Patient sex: F
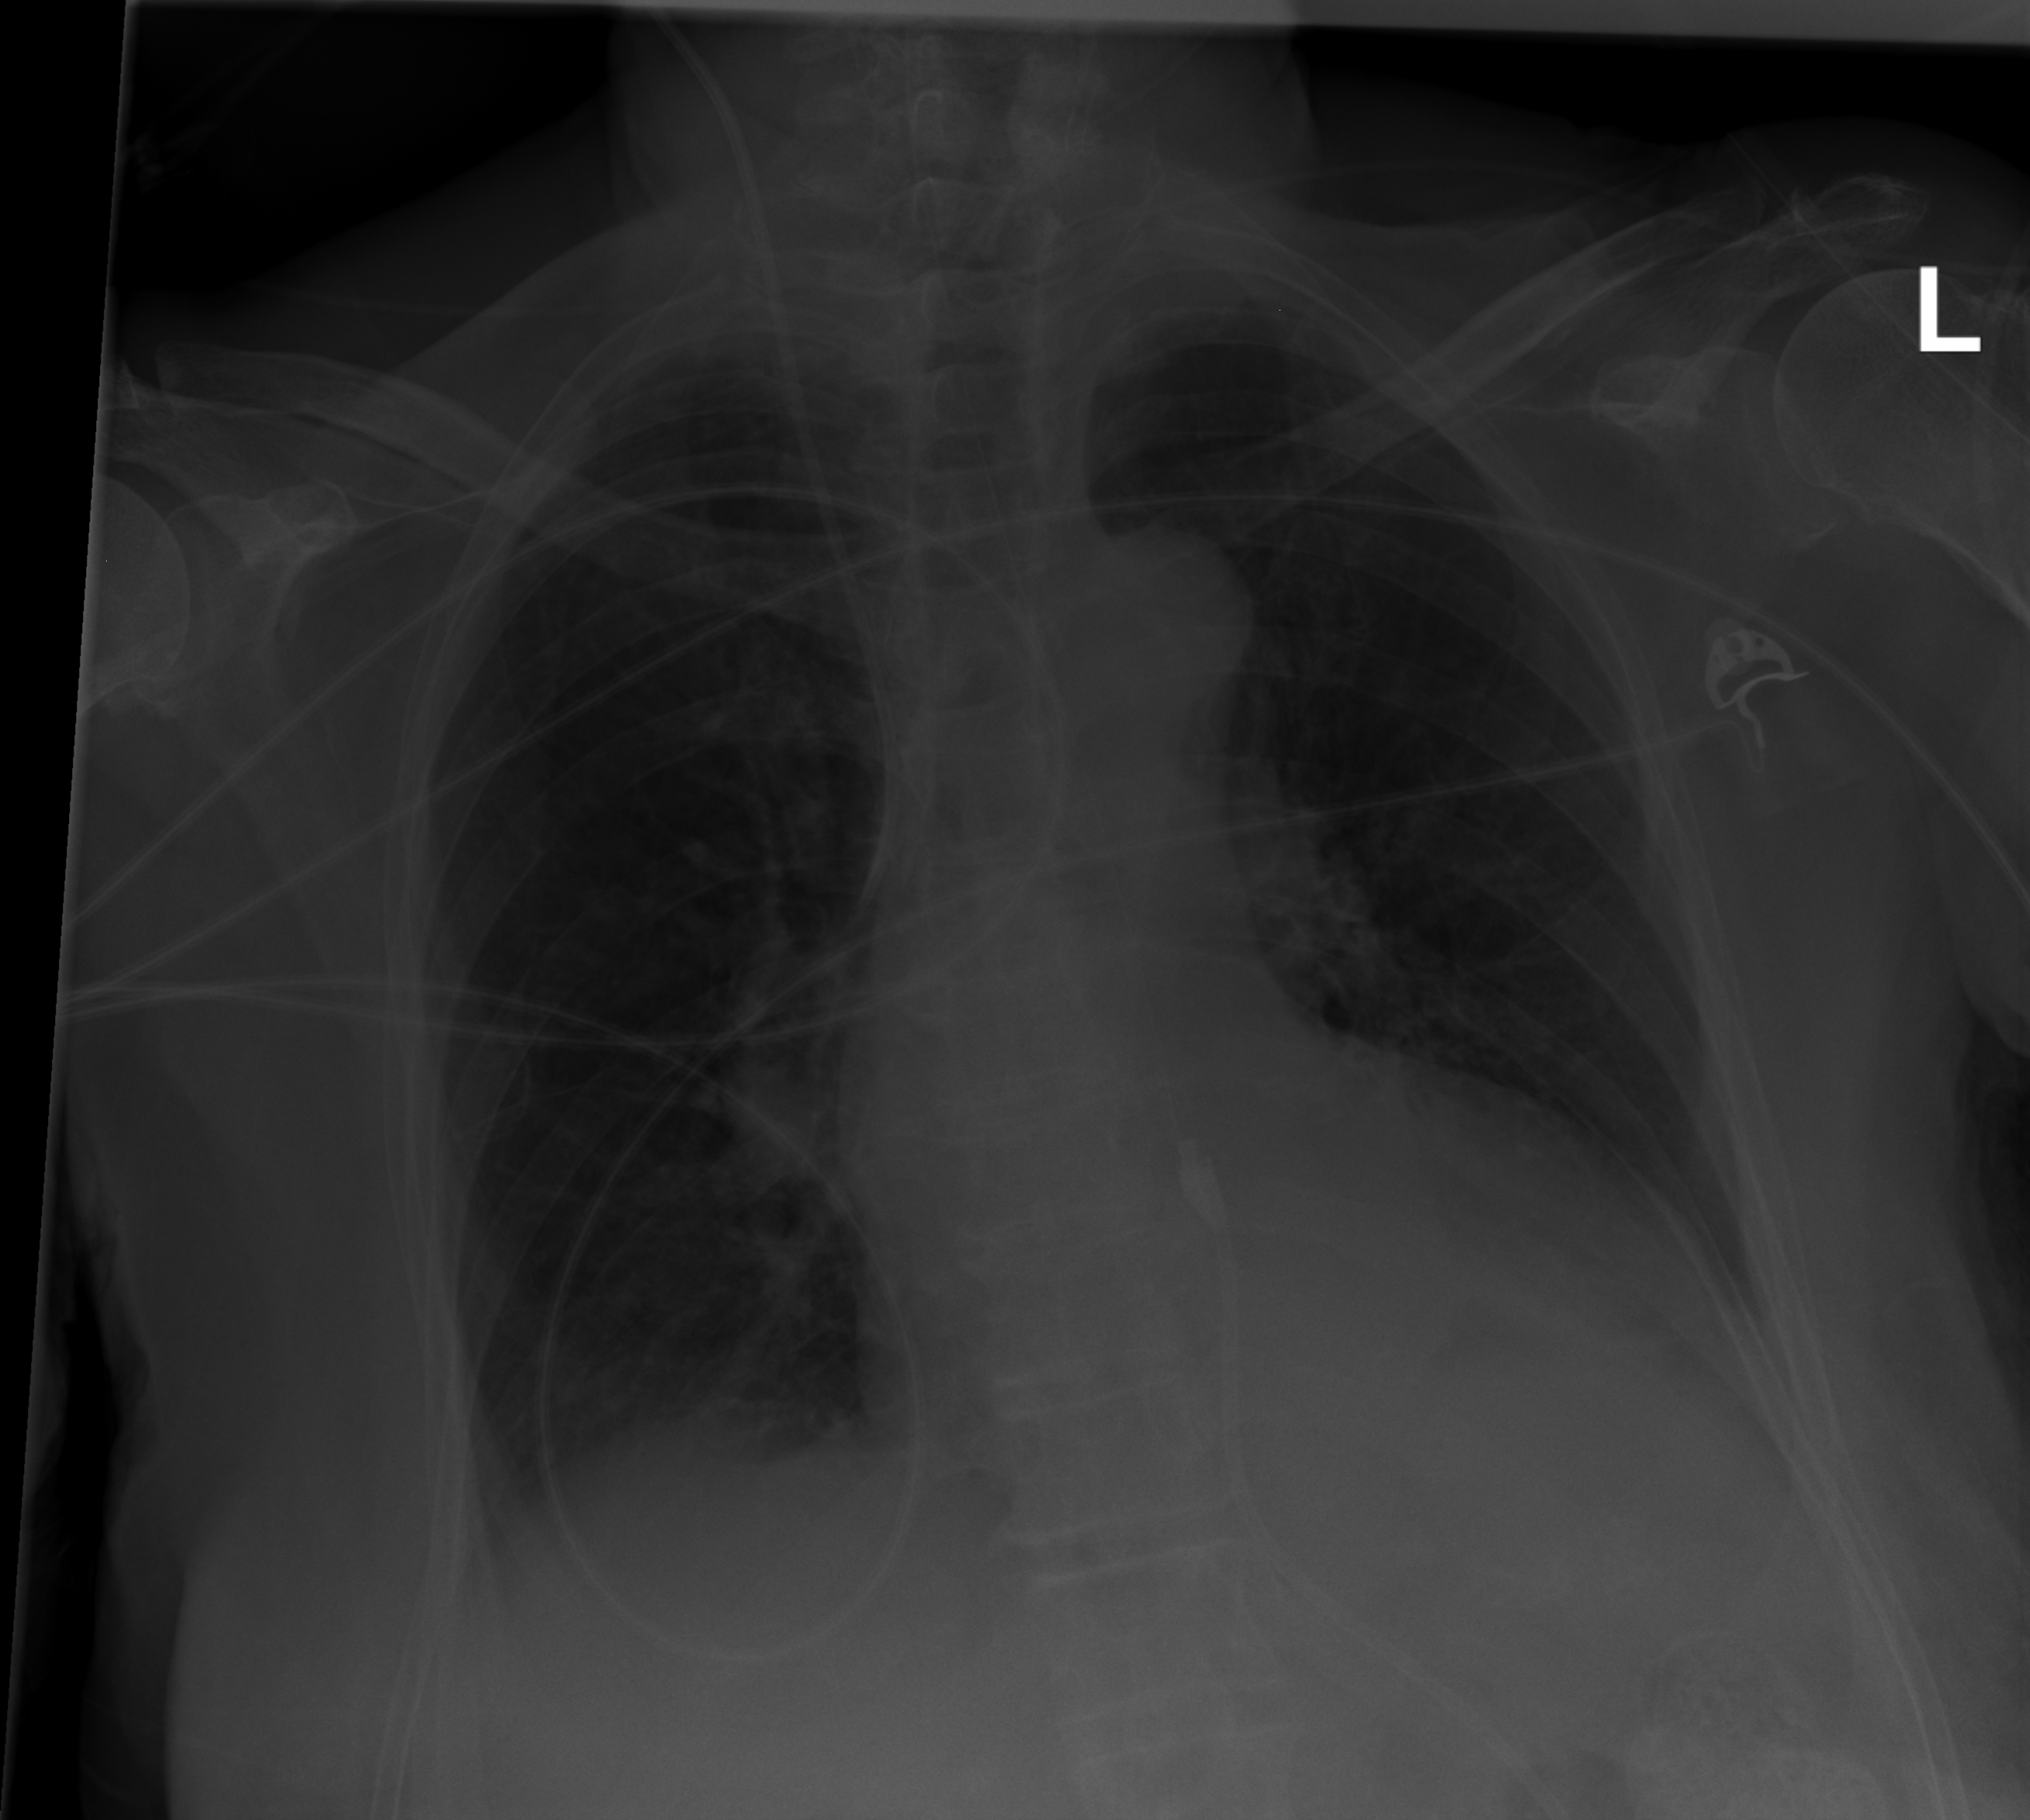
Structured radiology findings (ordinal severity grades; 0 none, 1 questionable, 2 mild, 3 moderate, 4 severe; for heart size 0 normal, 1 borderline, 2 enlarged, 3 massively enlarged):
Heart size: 2
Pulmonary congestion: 2
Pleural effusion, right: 2
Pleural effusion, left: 2
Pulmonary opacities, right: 0
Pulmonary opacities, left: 0
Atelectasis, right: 2
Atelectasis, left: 2